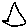
Label: triangle